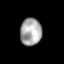
Tissue: skin
Cell type: Epithelial cells
Senescence score: 0.2682
Nuclear area (px): 572
Mean DAPI intensity: 167.507